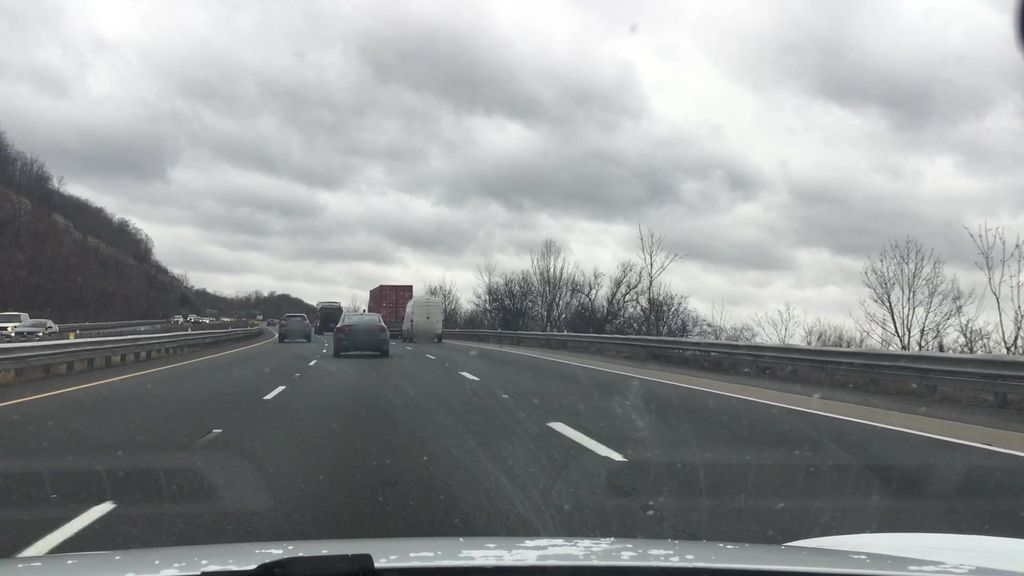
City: hamilton